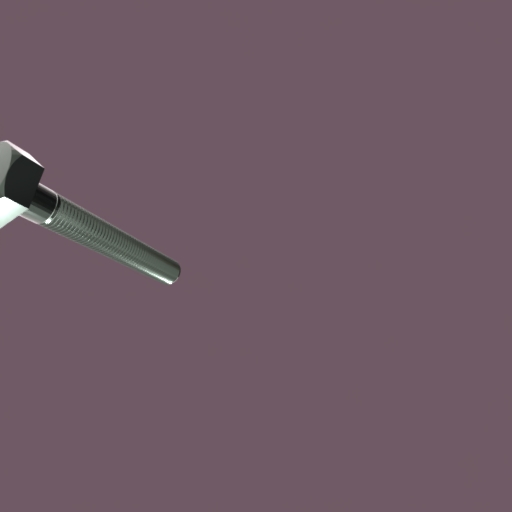
Label: bolt